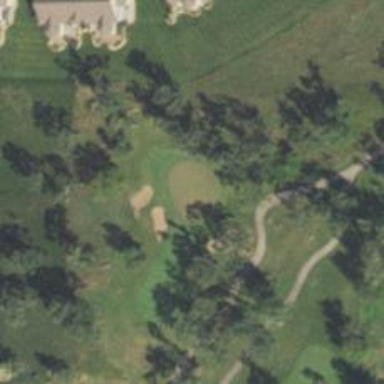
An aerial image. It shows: View of golf hole.